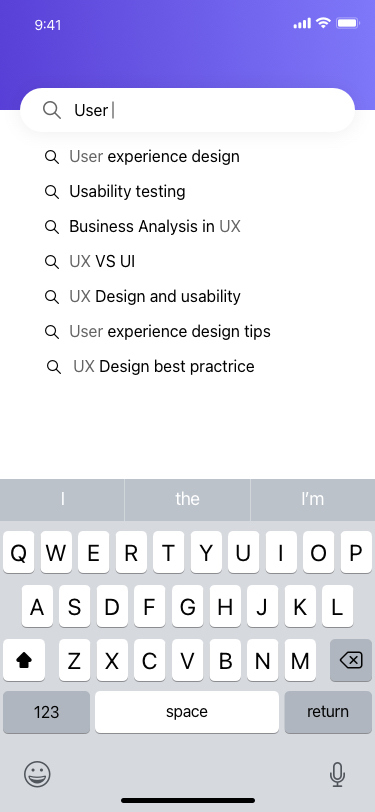
Text in this UI design:
User
User experience design
Usability testing
Business Analysis in UX
UX VS UI
UX Design and usability
User experience design tips
UX Design best practrice